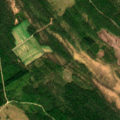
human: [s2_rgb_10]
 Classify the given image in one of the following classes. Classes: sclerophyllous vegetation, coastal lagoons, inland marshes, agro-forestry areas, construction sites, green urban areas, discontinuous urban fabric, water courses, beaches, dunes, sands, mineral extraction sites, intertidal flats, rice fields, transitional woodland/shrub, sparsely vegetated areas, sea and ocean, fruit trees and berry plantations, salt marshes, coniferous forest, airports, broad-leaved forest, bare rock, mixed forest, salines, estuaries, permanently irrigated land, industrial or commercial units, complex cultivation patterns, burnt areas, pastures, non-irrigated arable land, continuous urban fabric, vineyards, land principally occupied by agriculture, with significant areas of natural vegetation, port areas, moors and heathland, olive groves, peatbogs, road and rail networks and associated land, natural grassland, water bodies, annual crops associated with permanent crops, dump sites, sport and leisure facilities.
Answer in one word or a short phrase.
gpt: coniferous forest, mixed forest, transitional woodland/shrub